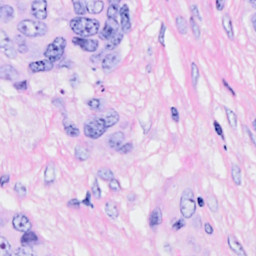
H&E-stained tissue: Breast